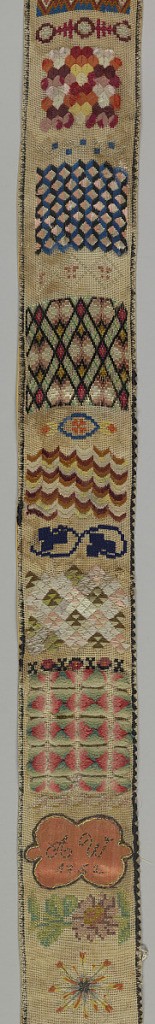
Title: Bell pull
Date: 19th century
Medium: silk, wool, and metal thread on linen canvas, brass handle, cotton plain cloth Technique: counted stitch embroidery
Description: Bell pull made of canvas with embroidery, arranged as cross borders, in floral and geometric designs (one with initials "A. W." and date "1752"); brass handle at either end, pierced in design of Chinese type.  Embroidery in canvas stitches.  Bell pull is backed with yellow cotton plain cloth.